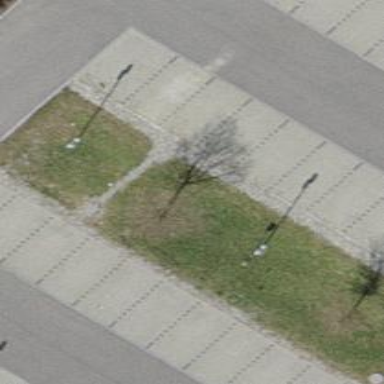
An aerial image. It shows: Urban area featuring tree as natural element.